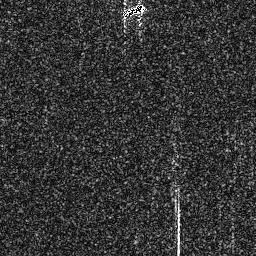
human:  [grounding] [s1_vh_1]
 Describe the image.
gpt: In the satellite image, there is  <ref>1 small ship </ref> <box>[[46, 0, 57, 7, 0]]</box> located at top.